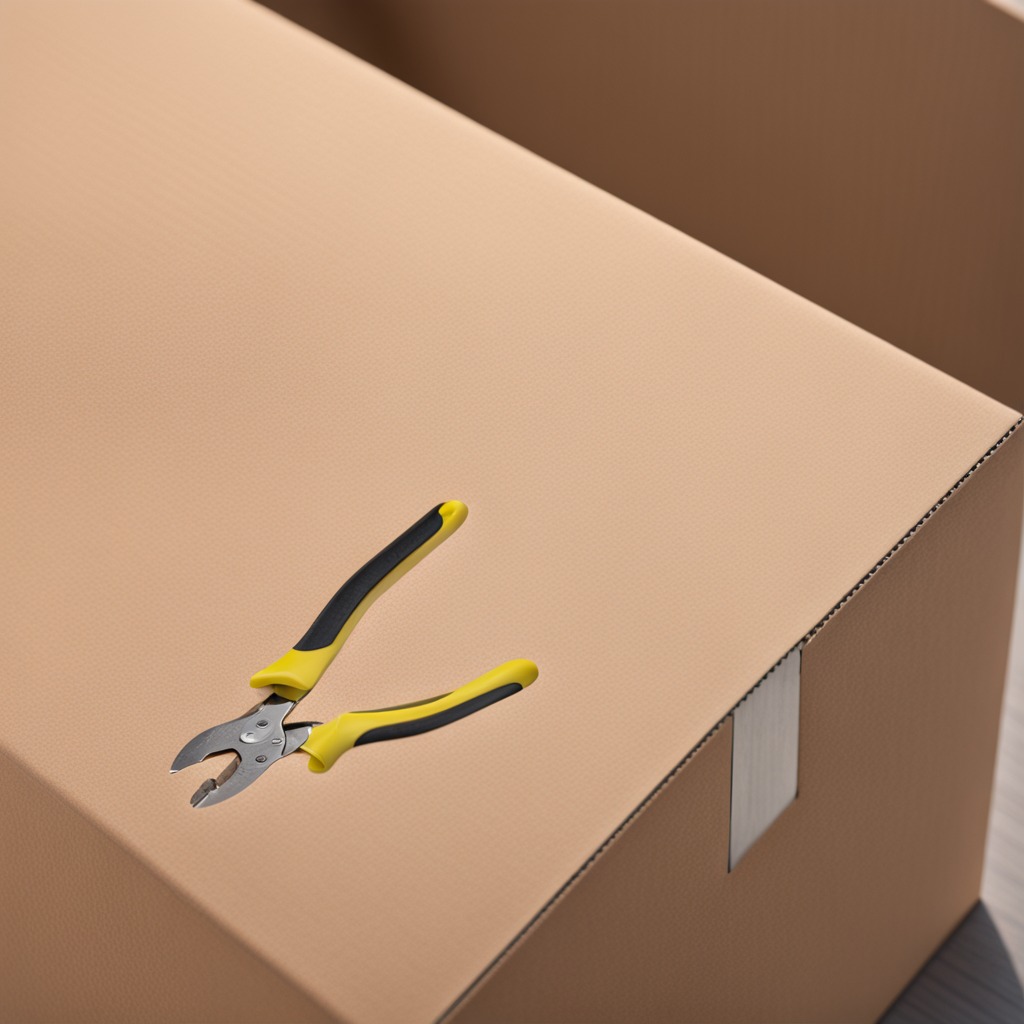
A plier is lying on the clean dry cardboard box surface in an outdoor workshop during daytime bright natural light soft shadows slightly creased but